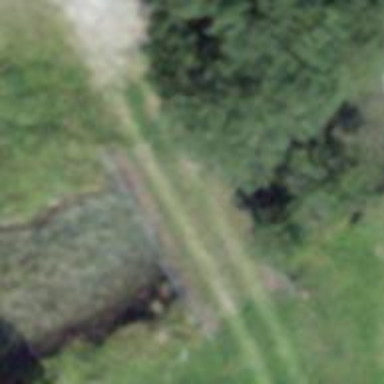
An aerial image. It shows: Red intermediate Nordic path on bridge.